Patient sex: M
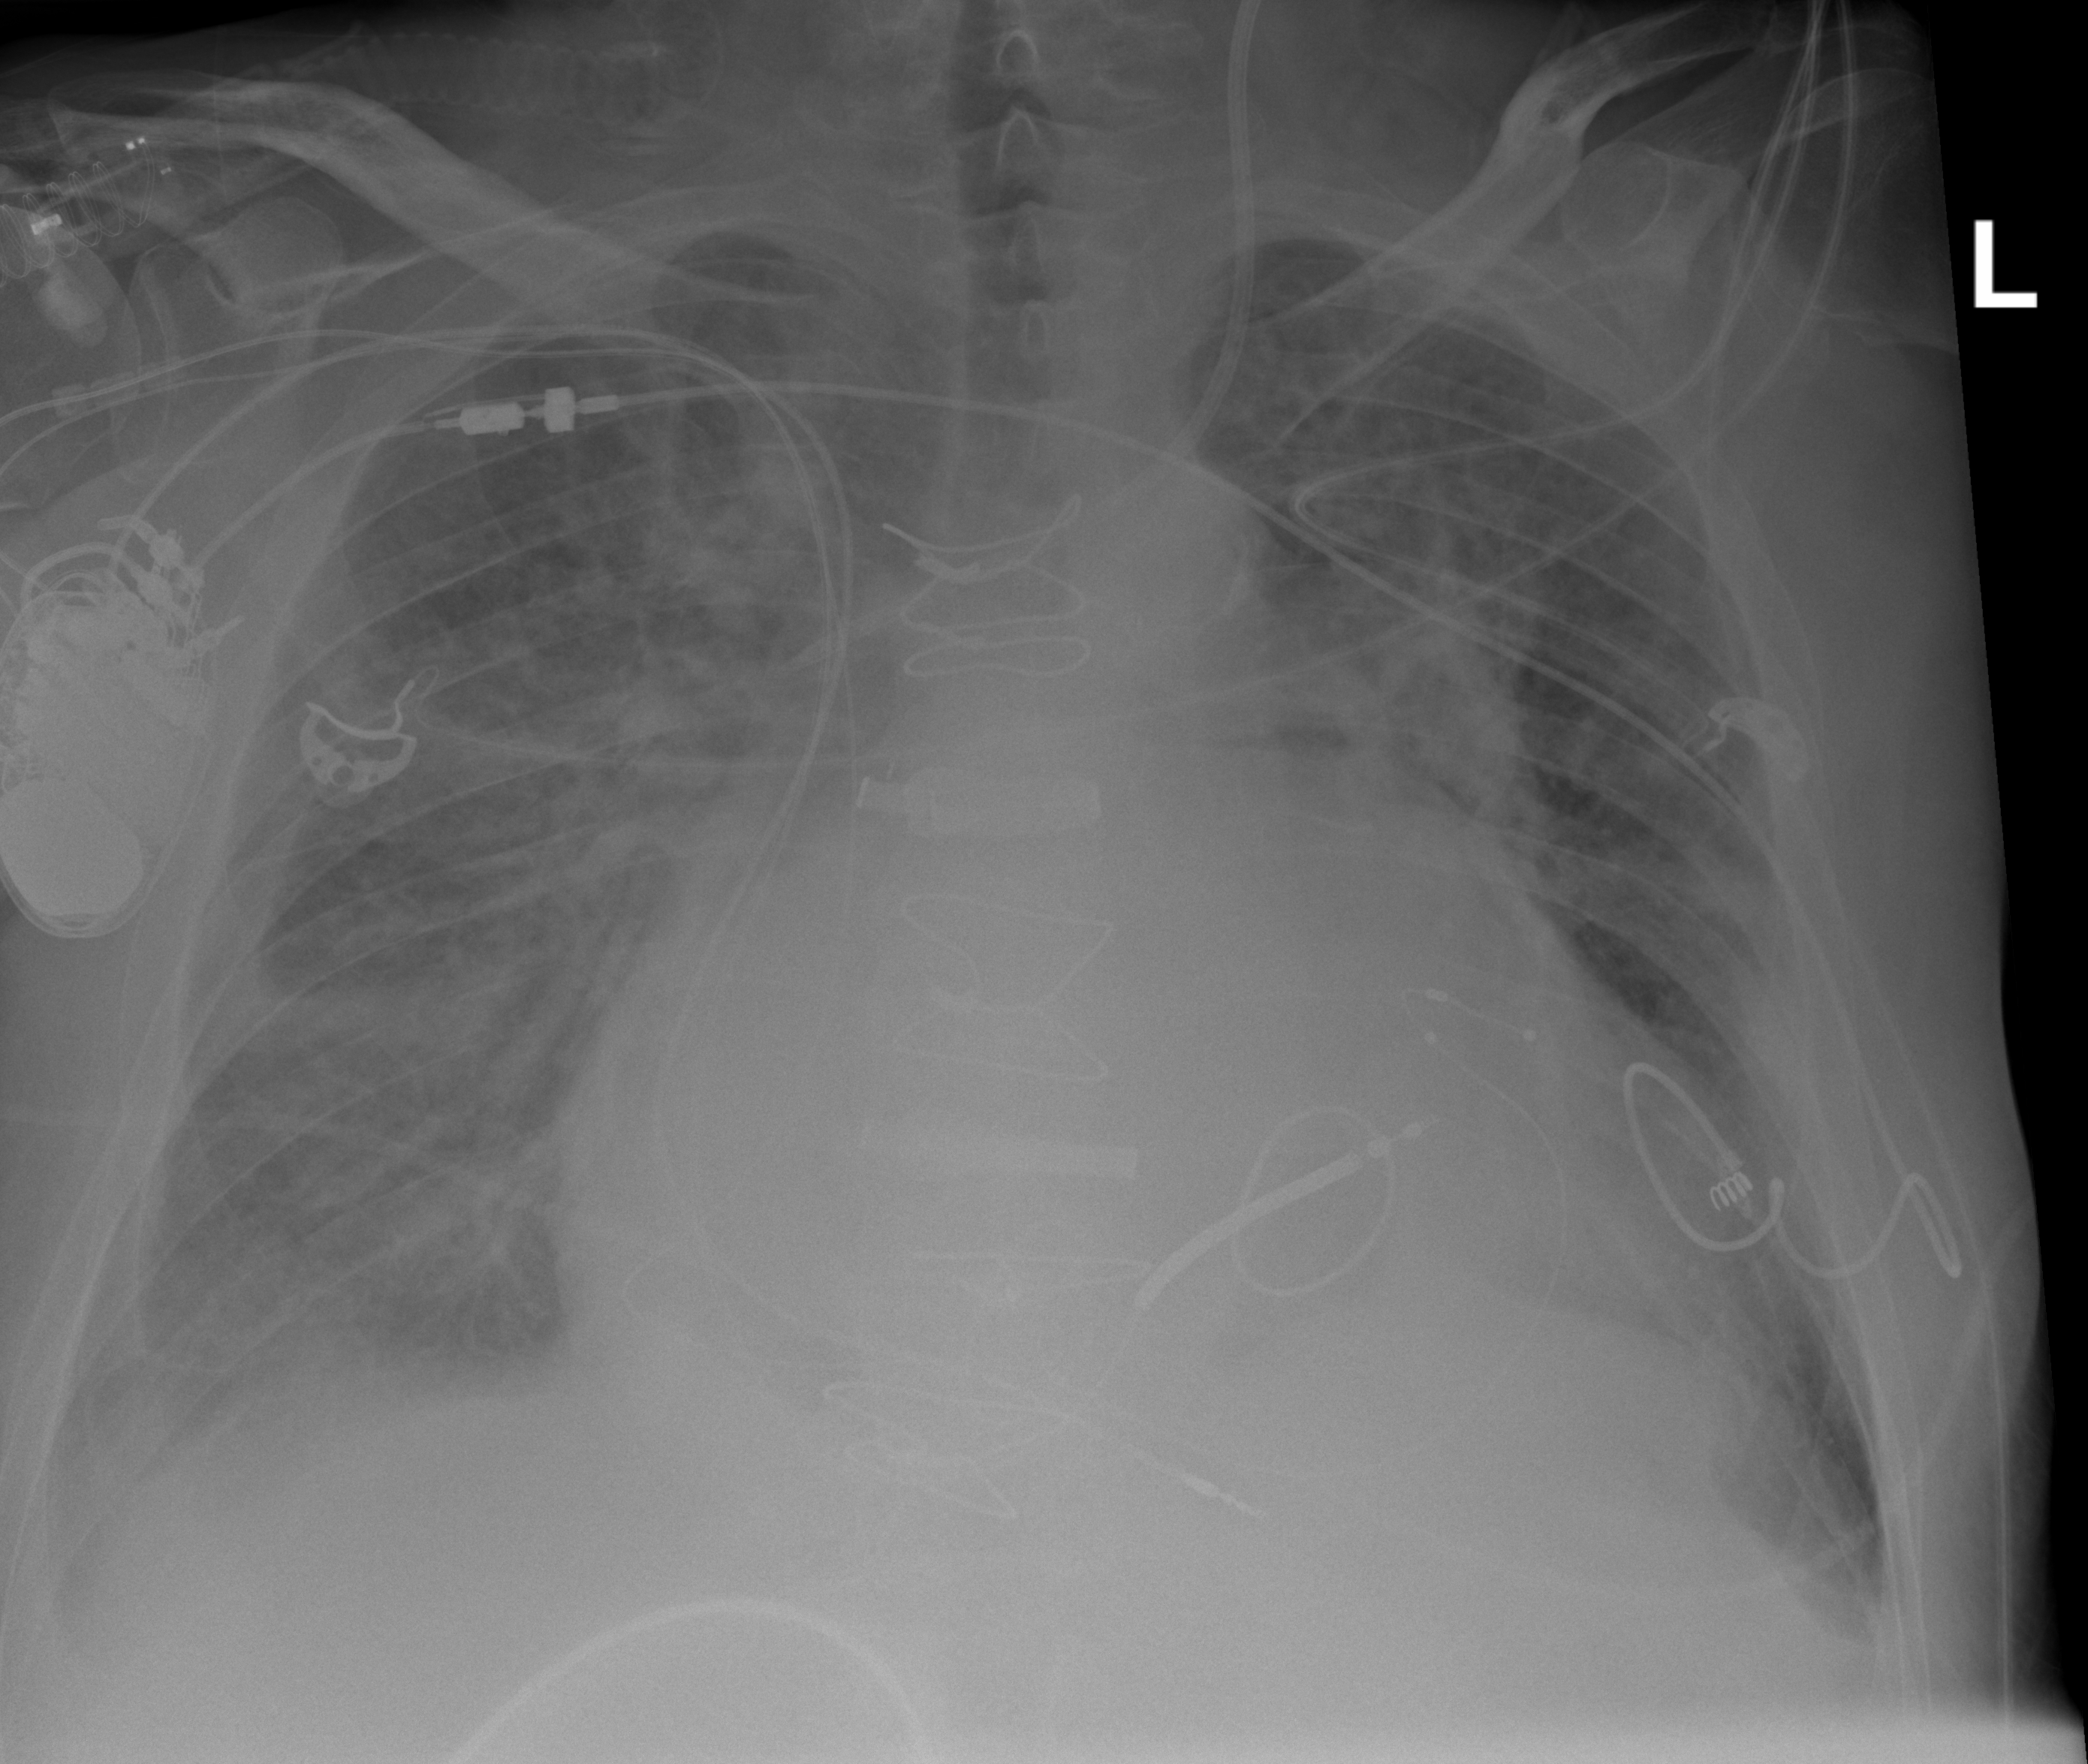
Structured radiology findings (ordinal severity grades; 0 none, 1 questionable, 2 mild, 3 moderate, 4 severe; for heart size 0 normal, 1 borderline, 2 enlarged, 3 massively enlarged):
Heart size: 3
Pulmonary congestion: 3
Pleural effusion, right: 2
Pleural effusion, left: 2
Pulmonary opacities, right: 3
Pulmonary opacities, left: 2
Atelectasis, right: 2
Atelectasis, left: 2